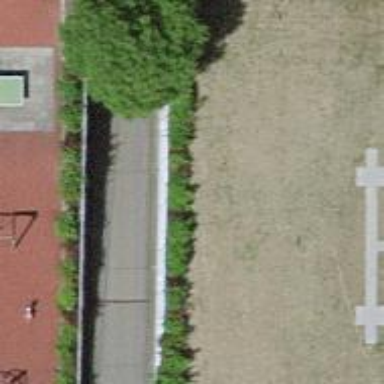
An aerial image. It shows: Group of garages.